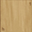
Piece: xx